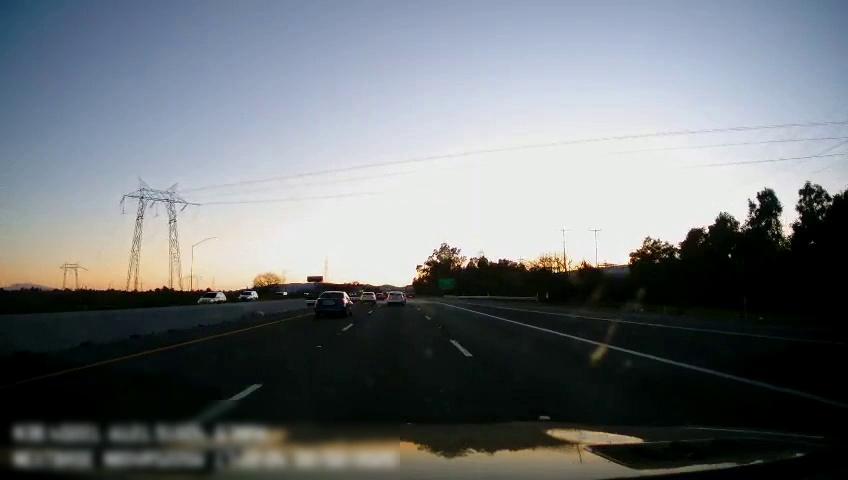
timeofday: Day
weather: Sunny
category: Drivable Space
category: Vehicles | Car
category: Vehicles | SUV
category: Vehicles | SUV
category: Vehicles | SUV
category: Vehicles | Car
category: Vehicles | Car
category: Vehicles | Truck
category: Lanes | Current Lane
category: Lanes | Current Lane
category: Lanes | Alternate Lane
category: Lanes | Alternate Lane
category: Lanes | Alternate Lane
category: Traffic | Signs